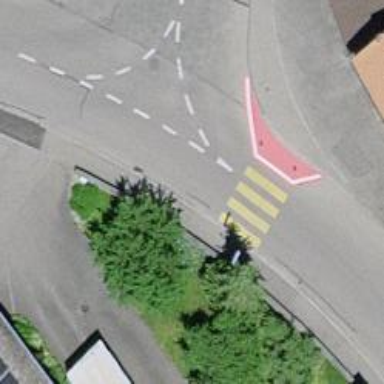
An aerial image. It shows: Zebra crossing on the road.